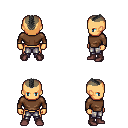
a pixel art fantasy rpg character, male body template, human, tanned skin, brown long-sleeve shirt, metal pants, gray short mohawk hairstyle, maroon shoes, four views (front, back, left, right), 2x2 character sprite sheet, small pixel art, hard edges, no anti-aliasing